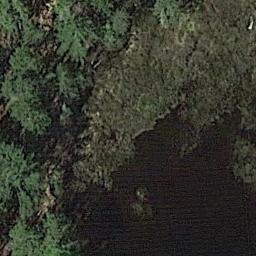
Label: wetland